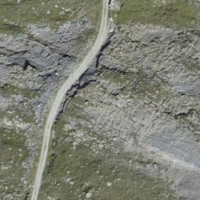
EUNIS habitat code: 48
Species observed at this site:
Dryas octopetala